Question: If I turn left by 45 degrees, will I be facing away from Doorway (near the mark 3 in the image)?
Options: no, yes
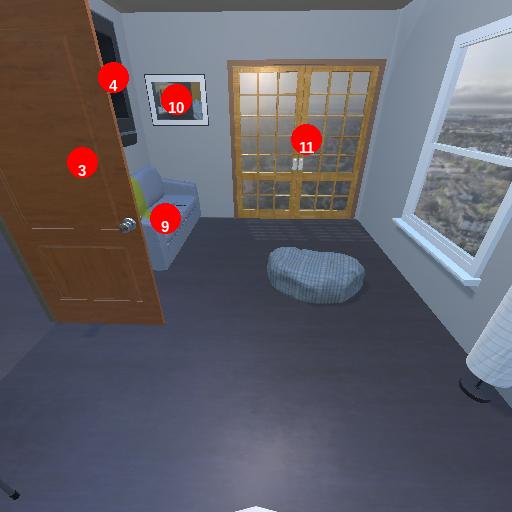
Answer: no